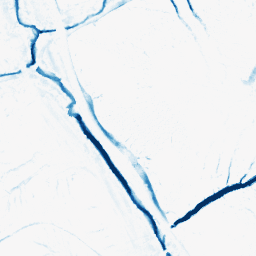
Category: morphological
Decomposition family: morphological
Decomposition parameters: operation: closing
size: 5
Upsampling method: sinc_hamming
Upsampling parameters: scale: 2
kernel_size: 8
Upsampling scale: 2